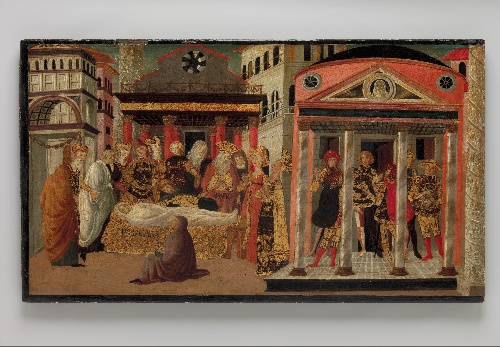
Title: The Funeral of Lucretia
Artist: Master of Marradi
Artist bio: Italian, Florence, active late 15th/early 16th century
Date: late 15th–early 16th century
Object type: Painting
Classification: Paintings
Medium: Tempera and gold on wood
Dimensions: Overall 15 5/8 x 27 1/2 in. (39.7 x 69.9 cm); painted surface 15 x 27 1/8 in. (38.1 x 68.9 cm)
Department: Robert Lehman Collection
Credit line: Robert Lehman Collection, 1975
Accession year: 1975
Repository: Metropolitan Museum of Art, New York, NY
Tags: Men|Women|Funerals